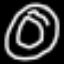
Label: donut